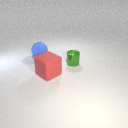
large red rubber cube in front of large blue rubber sphere